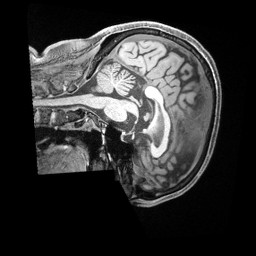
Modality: T1w
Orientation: sagittal
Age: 69
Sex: male
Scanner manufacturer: siemens
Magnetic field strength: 3 T
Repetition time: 2.5 s
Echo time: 0.00222 s